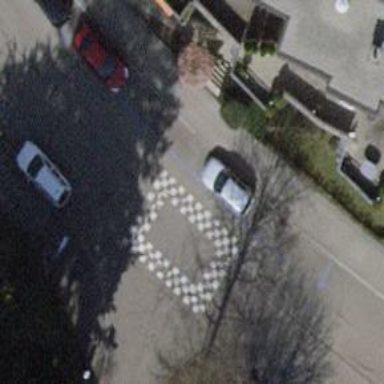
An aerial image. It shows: Traffic calming cushion.